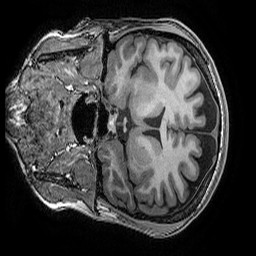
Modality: T1w
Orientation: coronal
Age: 21
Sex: female
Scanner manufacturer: ge
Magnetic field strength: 3 T
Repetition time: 0.008184 s
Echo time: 0.003192 s